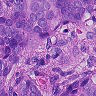
Metastatic tissue present: yes